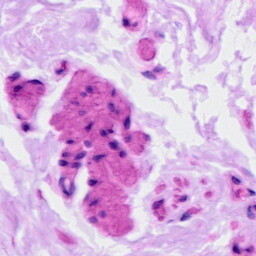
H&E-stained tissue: Ovarian